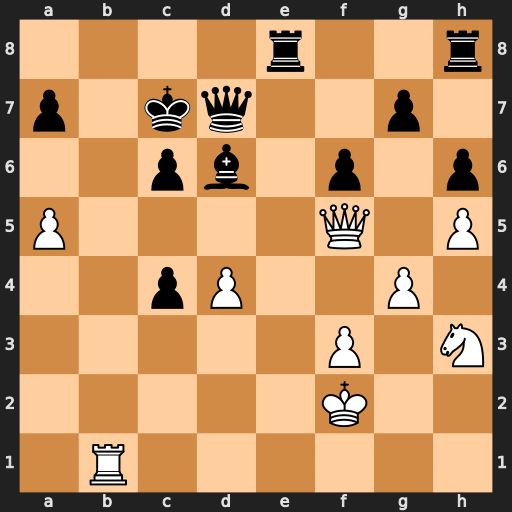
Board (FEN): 4r2r/p1kq2p1/2pb1p1p/P4Q1P/2pP2P1/5P1N/5K2/1R6
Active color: w
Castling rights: -
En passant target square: -
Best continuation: Rb7+ Kxb7 Qxd7+